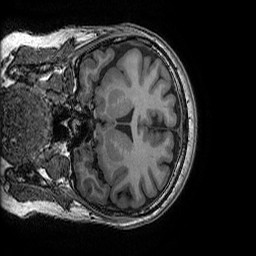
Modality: T1w
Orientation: coronal
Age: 40
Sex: female
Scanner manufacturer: ge
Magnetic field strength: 3 T
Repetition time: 0.008184 s
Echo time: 0.003192 s